Question: Is it possible to change the corner radius of UISegmentedControl? I have tried the following approach which we use to change a UIView's corner radius.
'''
self.segmentedControl.layer.cornerRadius = 15.0;
self.segmentedControl.layer.masksToBounds = YES;
'''
This did not work as you can see it only cuts off the UISegmentedControl's corner:

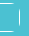
Answer: This should work:
'''
self.segmentedControl.layer.cornerRadius = 15.0;
self.segmentedControl.layer.borderColor = [UIColor whiteColor].CGColor;
self.segmentedControl.layer.borderWidth = 1.0f;
self.segmentedControl.layer.masksToBounds = YES;
'''
You need to specify the border after setting cornerRadius.